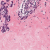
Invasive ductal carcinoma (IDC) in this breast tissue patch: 1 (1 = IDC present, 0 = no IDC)